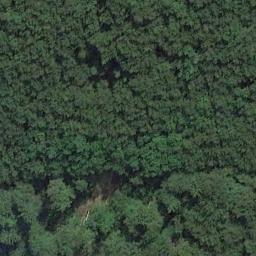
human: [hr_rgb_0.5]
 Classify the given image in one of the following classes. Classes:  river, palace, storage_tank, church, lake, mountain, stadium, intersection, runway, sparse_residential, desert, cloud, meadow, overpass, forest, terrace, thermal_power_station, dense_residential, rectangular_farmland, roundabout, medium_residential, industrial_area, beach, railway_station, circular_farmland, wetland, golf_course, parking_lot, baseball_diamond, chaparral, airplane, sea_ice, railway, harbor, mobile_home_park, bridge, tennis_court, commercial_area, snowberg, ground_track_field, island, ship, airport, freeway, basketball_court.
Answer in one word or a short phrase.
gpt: forest